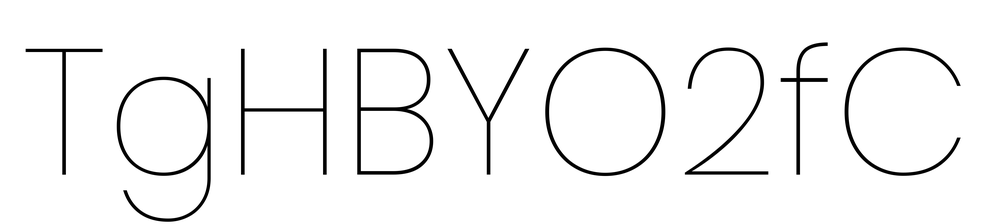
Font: Poppins-Thin